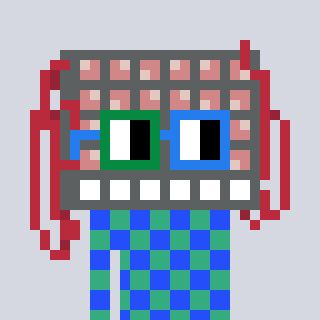
a pixel art character with square green and blue glasses, a turing-shaped head and a teal-colored body on a cool background